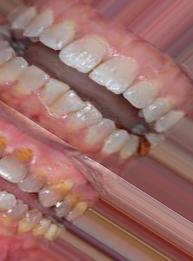
Condition: Tooth Discoloration